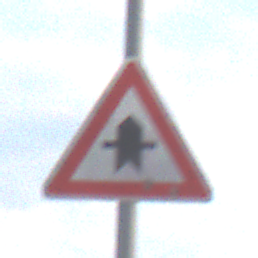
Verkehrszeichen: Vorfahrt
Umgebung: Outdoor, Nature
Tageszeit: SunriseSunset
Wetter: PartlyCloudy
Licht: Natural
Jahreszeit: NotSpecified
Kontrast: LowContrast